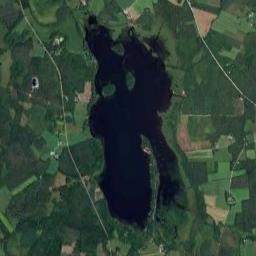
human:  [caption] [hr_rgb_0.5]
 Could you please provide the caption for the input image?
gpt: There are several roads around the lake .

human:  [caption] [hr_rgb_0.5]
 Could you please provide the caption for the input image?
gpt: There is an irregular blue lake on the ground with lush green vegetation .

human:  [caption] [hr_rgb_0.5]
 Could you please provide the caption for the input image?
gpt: The shape of the lake is different .

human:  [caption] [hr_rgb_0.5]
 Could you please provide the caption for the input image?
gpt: The lake with curved shores lies in farmland and the water is dark blue .

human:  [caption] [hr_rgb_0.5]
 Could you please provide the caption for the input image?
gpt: There are many green farmlands around the lake .